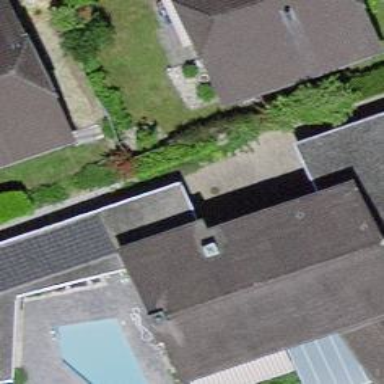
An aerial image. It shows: Detached building with gabled roof.